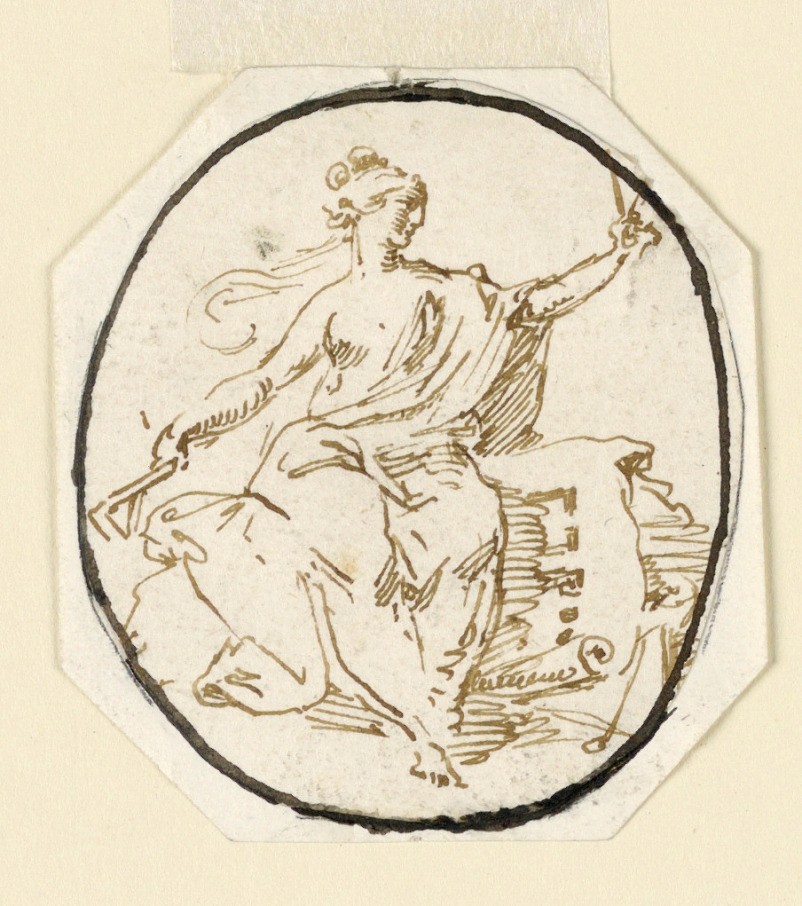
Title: Architecture, from a Series of Seated Muses
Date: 1750–1780
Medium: Pen and bistre on paper, mounted
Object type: Drawing
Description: Shown from the front. She carries a T-square in her lowered right hand and something in her raised left hand. A paper roll with the plan on a building lies beside her. Framed by ink lines.